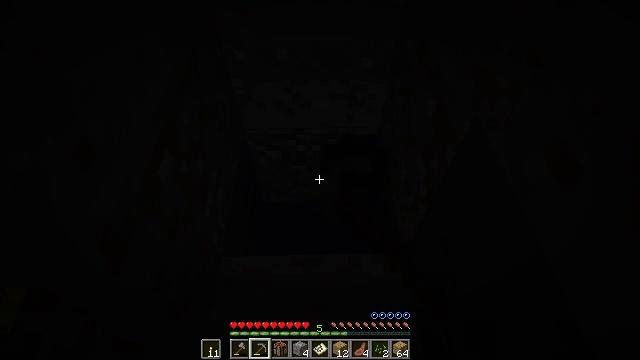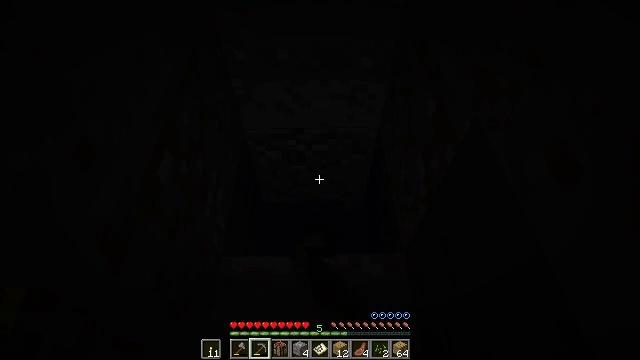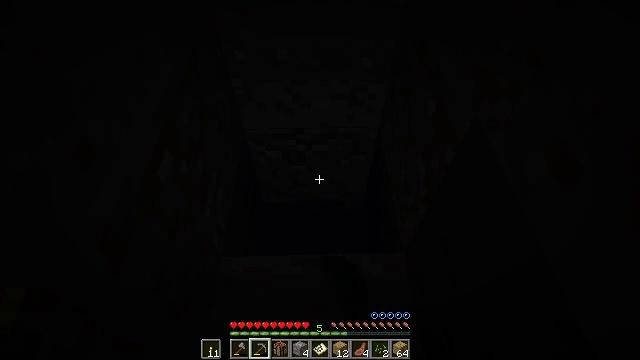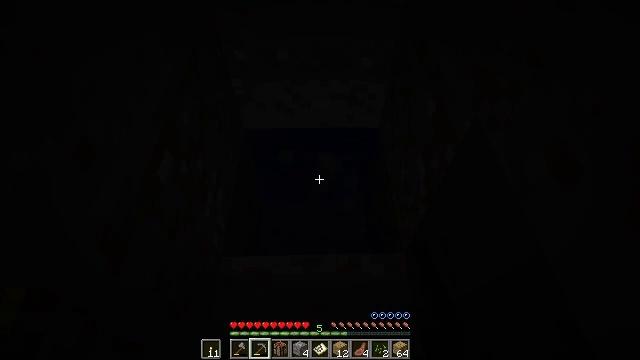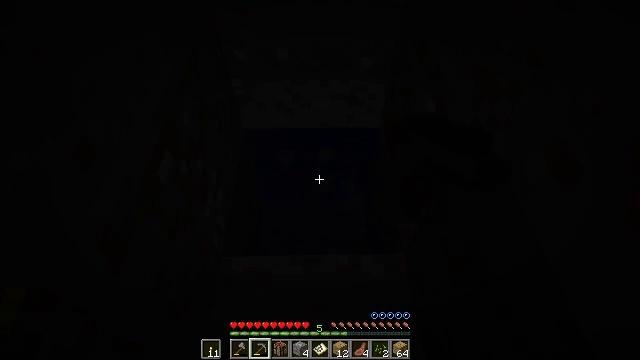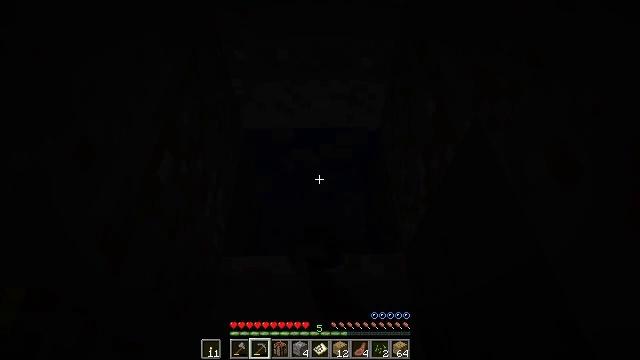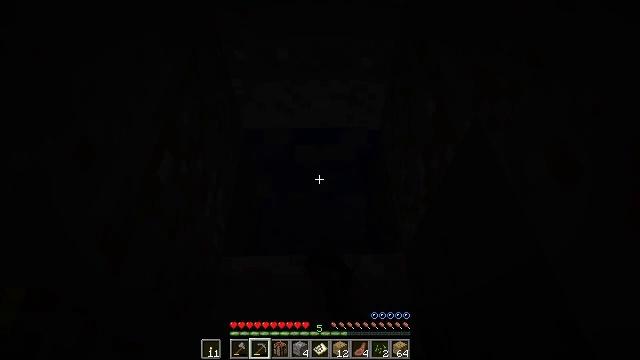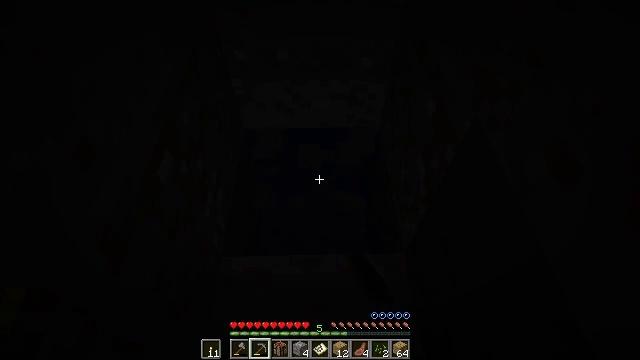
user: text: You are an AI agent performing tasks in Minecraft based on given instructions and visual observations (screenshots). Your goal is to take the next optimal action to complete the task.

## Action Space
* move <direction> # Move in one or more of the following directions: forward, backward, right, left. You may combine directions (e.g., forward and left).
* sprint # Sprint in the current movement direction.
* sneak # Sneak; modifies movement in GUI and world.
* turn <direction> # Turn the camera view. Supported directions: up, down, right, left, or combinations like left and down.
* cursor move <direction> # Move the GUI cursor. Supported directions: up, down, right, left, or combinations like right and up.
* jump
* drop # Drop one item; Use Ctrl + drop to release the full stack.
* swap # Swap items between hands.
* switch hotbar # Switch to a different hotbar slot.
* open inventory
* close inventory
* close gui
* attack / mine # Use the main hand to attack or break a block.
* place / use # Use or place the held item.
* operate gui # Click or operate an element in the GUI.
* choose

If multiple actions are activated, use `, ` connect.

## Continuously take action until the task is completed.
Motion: motion action
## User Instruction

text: Gather sand from the desert.
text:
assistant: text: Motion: attack / mine
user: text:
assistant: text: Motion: attack / mine
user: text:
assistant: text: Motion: attack / mine
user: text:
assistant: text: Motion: attack / mine
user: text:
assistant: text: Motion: attack / mine
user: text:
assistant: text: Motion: attack / mine
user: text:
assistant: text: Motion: attack / mine
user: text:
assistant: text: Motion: attack / mine